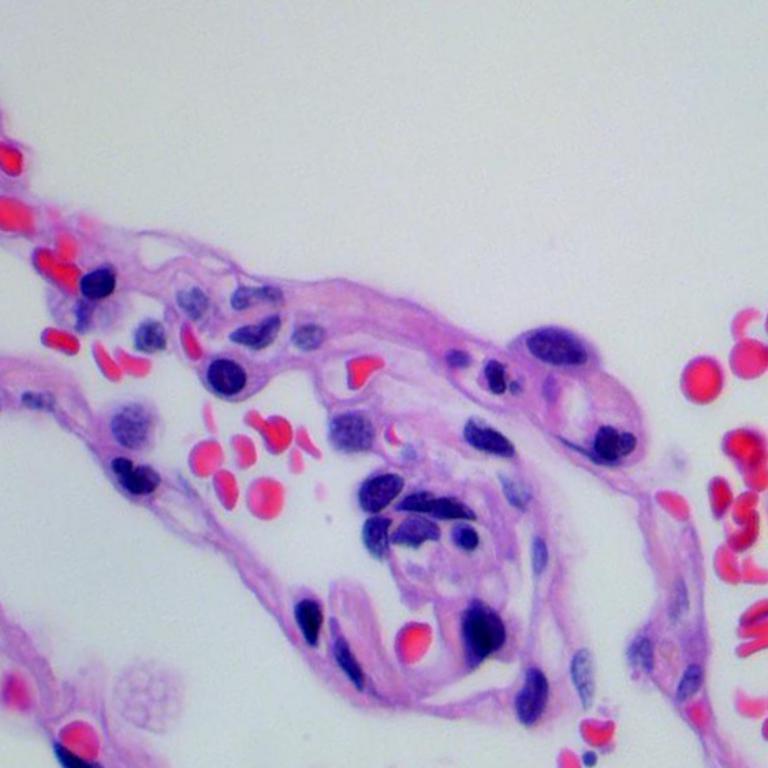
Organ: lung
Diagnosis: benign